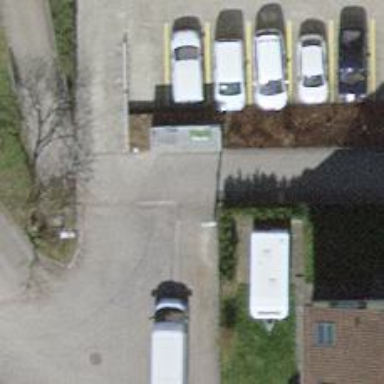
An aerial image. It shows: Bollard barrier.